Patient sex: M
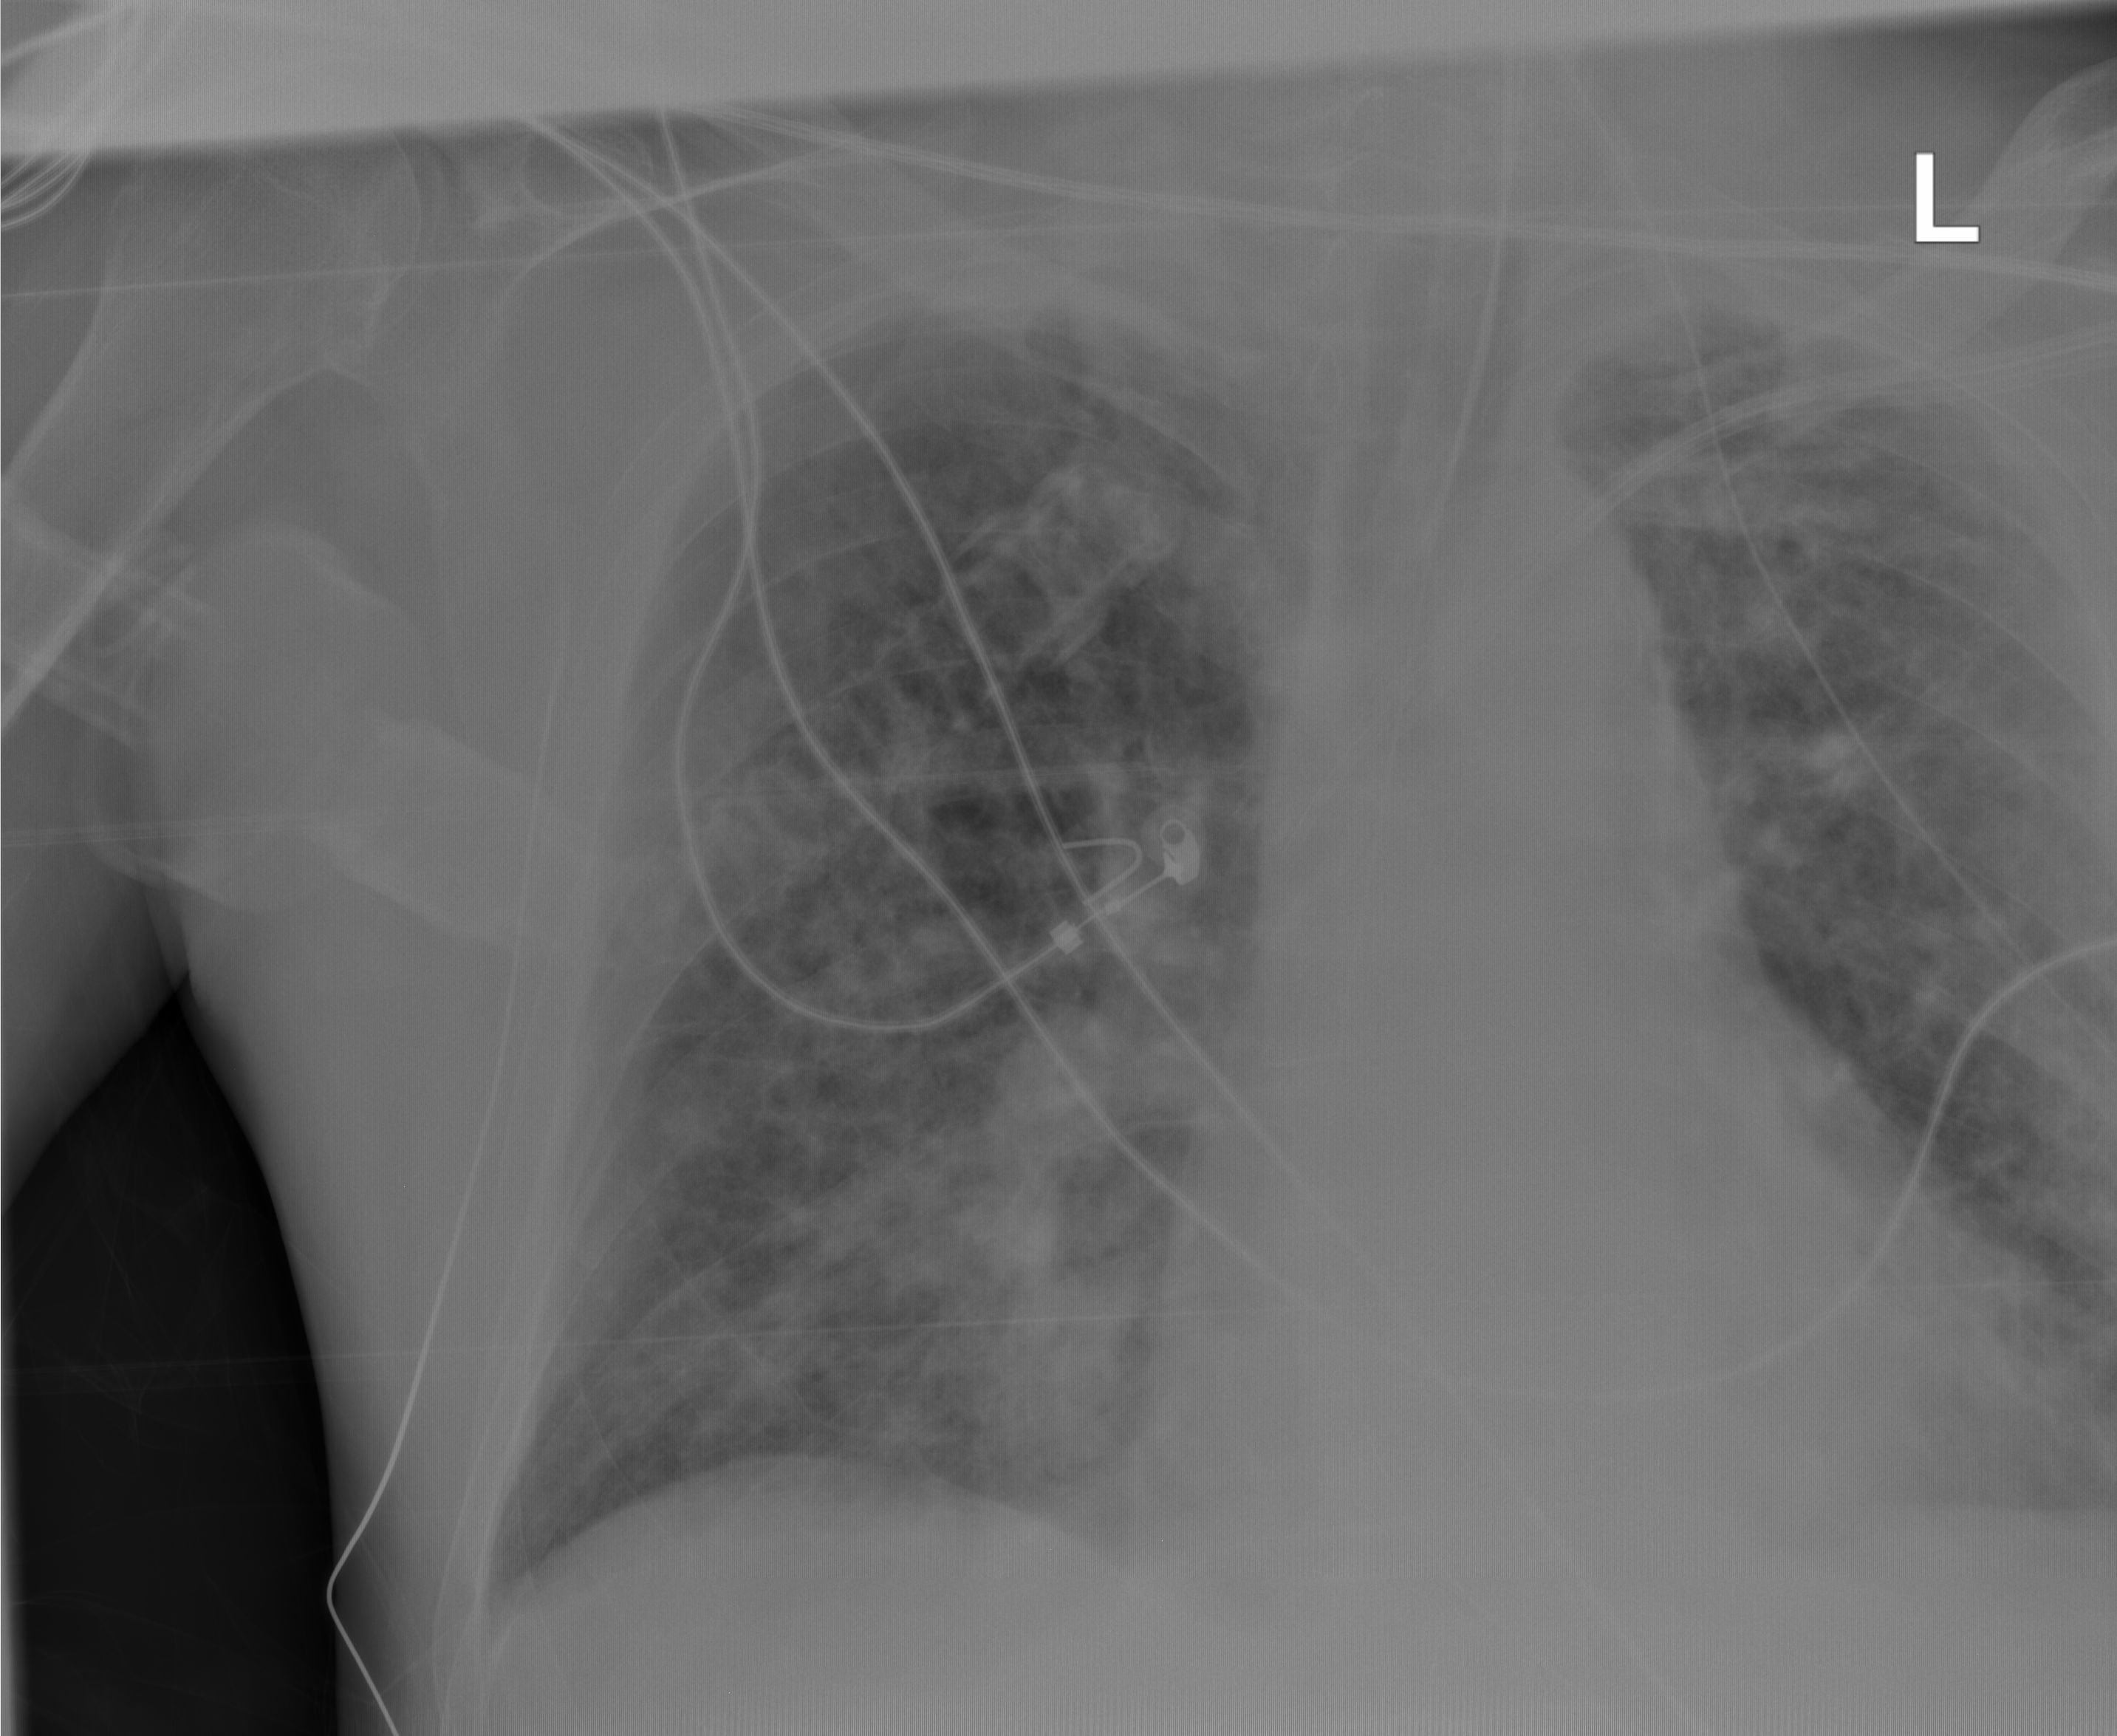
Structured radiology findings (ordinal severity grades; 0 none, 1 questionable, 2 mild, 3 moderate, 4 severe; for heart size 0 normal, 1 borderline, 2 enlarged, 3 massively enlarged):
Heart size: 0
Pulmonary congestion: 3
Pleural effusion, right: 0
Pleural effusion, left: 0
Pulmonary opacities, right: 3
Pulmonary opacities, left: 3
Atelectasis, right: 2
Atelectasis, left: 2